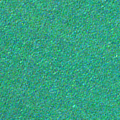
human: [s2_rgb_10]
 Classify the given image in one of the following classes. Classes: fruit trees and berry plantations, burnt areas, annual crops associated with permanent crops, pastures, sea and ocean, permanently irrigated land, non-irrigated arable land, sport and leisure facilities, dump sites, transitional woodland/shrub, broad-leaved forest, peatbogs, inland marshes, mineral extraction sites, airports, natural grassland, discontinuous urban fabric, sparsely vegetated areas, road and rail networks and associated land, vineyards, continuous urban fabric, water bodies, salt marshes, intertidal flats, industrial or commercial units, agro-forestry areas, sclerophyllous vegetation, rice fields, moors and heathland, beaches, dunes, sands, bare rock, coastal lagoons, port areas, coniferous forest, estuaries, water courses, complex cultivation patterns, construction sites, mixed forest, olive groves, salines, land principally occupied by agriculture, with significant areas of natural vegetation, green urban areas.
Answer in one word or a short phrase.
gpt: sea and ocean